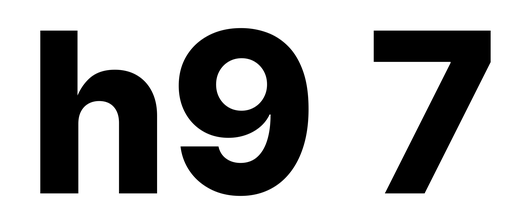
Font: Inter_ExtraBold